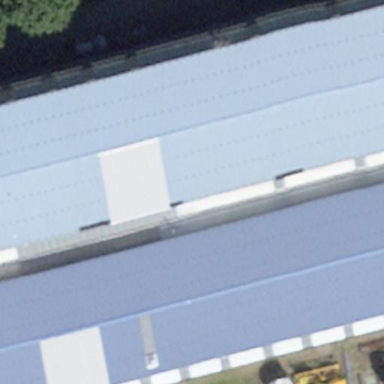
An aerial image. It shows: Industrial building.